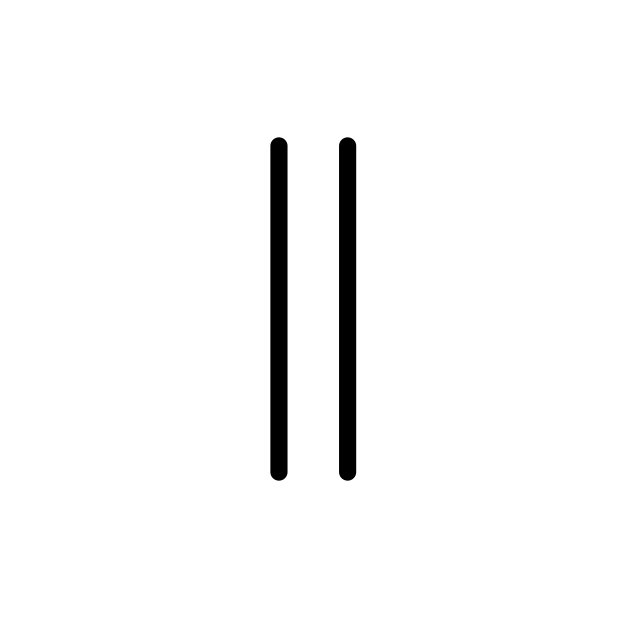
pause button